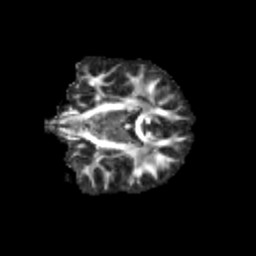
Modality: FA
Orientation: coronal
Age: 11
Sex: male
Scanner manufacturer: siemens
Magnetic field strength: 3 T
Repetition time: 3.8 s
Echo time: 0.07 s